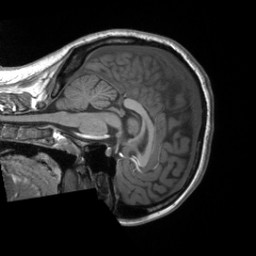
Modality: T1w
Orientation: sagittal